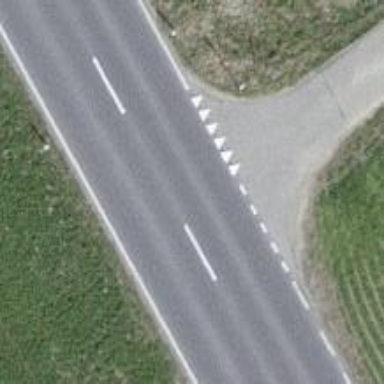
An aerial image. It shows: Road with "give way" sign.